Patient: sex M, age 60
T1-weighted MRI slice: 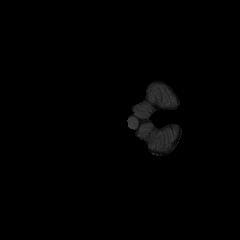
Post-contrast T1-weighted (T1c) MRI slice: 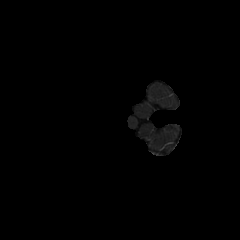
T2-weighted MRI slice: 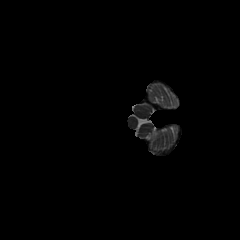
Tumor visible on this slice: no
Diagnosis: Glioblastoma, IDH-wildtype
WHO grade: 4